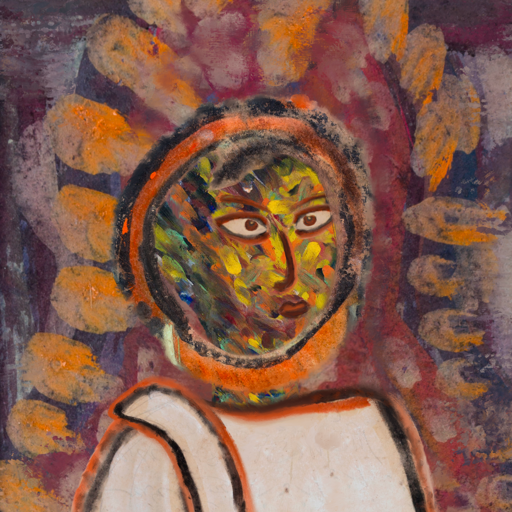
Background: Doll, Head And Neck Side: An_Impression, Face Side: Roy_Bahadur, Bust: Roy_Bahadur, Hair Side: Childish, Head Accessory: Blank, Second Necklace: Blank, Necklace: Blank, Baby: Blank